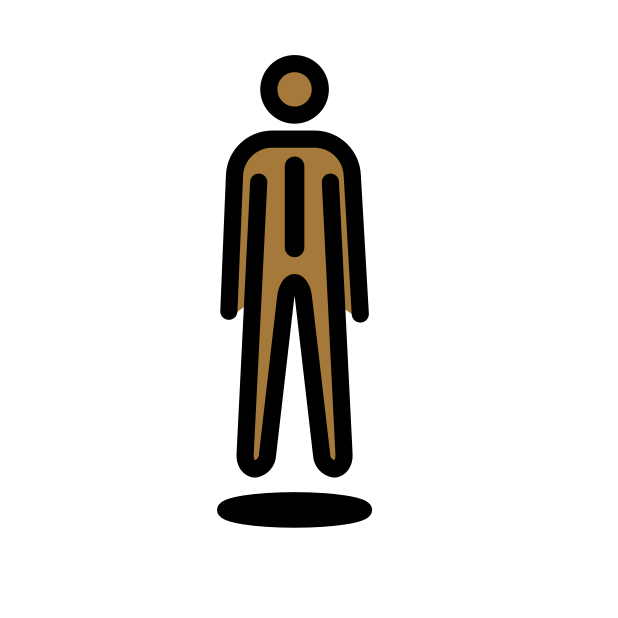
person in suit levitating: medium-dark skin tone